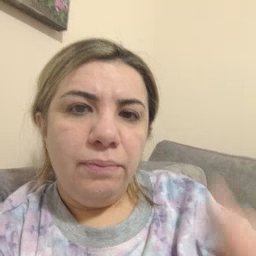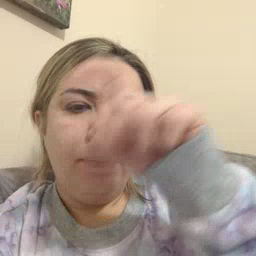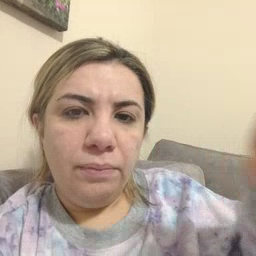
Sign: closet